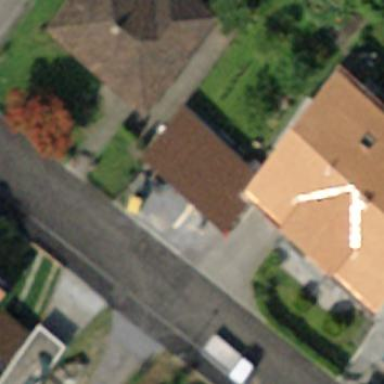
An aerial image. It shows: View of roof of building.